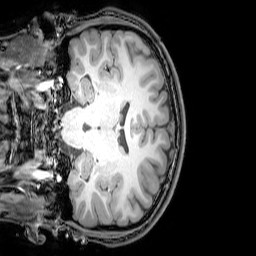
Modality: T1w
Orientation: coronal
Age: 22
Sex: male
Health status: healthy
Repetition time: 0.081 s
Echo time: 0.037 s